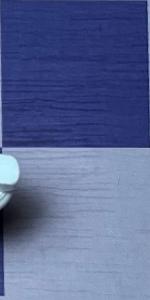
Label: Empty